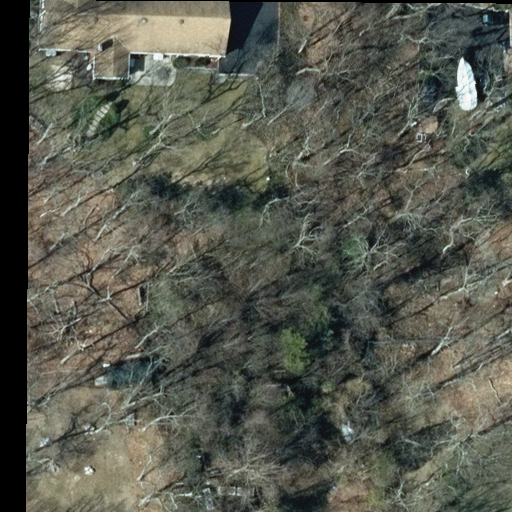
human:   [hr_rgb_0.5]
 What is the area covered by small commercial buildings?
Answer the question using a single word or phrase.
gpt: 0m2

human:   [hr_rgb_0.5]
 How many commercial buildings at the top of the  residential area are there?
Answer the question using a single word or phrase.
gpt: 0

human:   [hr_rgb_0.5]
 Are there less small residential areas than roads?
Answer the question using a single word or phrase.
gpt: no

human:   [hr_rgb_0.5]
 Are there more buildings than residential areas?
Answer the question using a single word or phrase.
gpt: yes

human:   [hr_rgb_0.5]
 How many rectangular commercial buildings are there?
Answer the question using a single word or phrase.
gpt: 0

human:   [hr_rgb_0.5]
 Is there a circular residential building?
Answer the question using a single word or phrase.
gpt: no

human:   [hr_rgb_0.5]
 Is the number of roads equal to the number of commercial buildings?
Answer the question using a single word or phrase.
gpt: yes

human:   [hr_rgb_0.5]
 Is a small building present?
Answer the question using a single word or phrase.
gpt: no

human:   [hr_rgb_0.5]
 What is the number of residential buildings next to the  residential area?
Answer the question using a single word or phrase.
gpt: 2

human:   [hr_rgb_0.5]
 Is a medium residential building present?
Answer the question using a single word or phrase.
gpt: yes

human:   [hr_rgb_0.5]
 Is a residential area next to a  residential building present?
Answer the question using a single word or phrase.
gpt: yes

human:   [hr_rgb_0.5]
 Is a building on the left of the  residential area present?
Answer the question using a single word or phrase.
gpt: yes

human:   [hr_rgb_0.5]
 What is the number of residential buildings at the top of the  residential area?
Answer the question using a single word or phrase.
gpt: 2

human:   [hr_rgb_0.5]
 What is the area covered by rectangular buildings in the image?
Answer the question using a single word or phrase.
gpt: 0m2

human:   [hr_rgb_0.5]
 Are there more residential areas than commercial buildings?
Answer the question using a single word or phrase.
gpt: yes

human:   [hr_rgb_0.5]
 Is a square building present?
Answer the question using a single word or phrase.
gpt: no

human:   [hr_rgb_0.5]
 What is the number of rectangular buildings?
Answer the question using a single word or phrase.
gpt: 0

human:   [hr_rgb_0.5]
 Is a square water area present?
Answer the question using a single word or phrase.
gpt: no

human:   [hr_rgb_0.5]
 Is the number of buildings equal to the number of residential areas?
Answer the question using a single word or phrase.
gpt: no

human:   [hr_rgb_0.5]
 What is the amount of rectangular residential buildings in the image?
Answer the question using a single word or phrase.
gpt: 0

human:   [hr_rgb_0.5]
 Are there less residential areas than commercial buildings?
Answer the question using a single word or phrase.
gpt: no

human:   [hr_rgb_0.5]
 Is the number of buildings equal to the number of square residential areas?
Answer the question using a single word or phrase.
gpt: no

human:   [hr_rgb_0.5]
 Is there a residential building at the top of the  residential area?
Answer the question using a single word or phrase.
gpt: yes

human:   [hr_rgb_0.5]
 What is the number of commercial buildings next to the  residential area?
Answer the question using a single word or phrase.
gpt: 0

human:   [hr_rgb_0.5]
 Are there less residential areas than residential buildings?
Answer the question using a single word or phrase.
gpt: yes

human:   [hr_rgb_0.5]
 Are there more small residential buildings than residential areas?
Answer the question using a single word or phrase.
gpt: no

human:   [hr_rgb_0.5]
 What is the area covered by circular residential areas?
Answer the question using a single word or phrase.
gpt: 0m2

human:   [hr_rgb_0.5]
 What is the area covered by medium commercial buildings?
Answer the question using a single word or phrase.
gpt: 0m2

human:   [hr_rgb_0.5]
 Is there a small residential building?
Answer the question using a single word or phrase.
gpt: no

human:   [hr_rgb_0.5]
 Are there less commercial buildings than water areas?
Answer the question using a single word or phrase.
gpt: no

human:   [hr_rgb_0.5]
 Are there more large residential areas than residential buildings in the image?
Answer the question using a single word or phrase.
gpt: no

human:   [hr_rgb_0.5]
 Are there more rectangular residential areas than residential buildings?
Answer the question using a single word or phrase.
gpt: no

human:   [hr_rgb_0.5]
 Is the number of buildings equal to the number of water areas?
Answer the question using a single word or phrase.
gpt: no

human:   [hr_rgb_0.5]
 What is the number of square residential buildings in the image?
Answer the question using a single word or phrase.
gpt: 0

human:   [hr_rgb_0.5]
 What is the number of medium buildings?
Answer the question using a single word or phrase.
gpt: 2

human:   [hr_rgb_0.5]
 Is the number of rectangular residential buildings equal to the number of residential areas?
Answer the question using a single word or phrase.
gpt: no